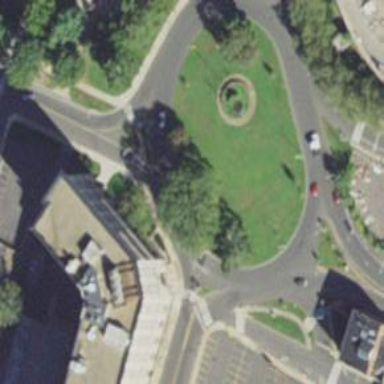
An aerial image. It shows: Circular junction on primary highway.